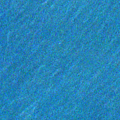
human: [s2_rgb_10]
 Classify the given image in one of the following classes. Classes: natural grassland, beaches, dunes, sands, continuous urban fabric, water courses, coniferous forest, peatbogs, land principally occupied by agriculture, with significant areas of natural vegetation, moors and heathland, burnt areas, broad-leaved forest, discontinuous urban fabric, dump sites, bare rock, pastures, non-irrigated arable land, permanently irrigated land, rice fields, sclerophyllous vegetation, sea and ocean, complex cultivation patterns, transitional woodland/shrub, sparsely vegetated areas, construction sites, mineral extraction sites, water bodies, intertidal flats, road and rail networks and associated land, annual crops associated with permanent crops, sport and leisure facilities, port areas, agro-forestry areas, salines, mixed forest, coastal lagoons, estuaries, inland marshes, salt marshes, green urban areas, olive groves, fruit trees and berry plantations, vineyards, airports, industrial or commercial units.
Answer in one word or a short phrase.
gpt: sea and ocean